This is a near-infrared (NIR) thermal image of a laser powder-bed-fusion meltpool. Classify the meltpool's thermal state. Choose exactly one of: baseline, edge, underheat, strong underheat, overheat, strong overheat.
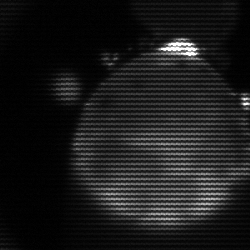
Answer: edge